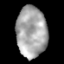
Tissue: lung
Cell type: Epithelial cells
Senescence score: 0.2402
Nuclear area (px): 1520
Mean DAPI intensity: 165.751